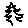
Label: tree